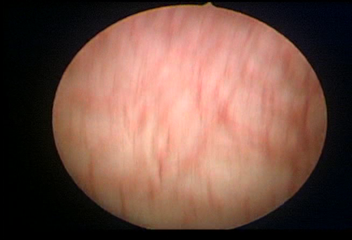
Modality: WLC
Class: Normal mucosa
Bladder cancer association: No